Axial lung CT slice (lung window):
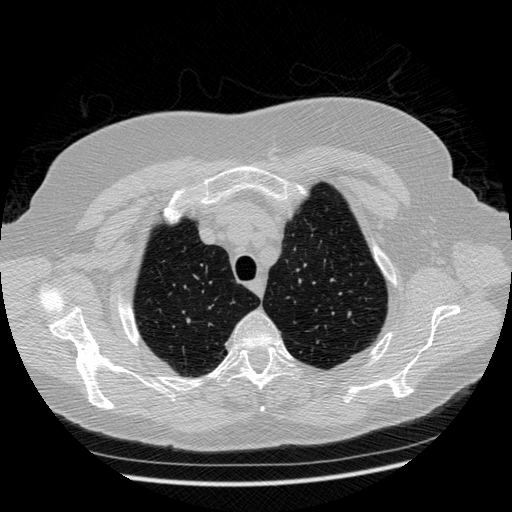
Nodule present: no